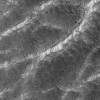
Atmospheric dust classification: not_dusty